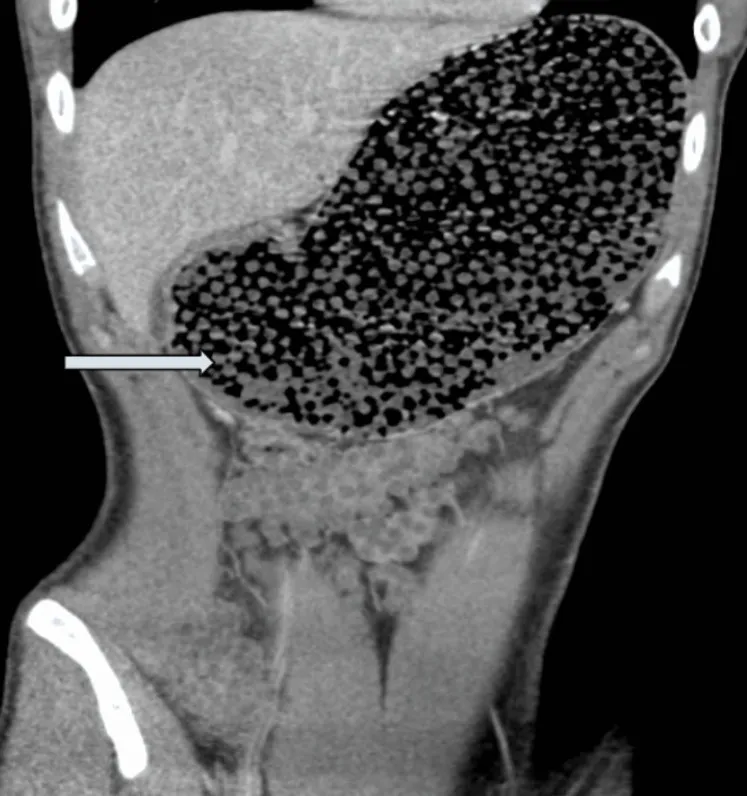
Unenhanced CT scan of the abdomen and pelvis showing innumerable small, rounded densities diffusely throughout the GI tract, most pronounced in the stomach (arrow). . GI: gastrointestinal.
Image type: radiology (ct)